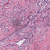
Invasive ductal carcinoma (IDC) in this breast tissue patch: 1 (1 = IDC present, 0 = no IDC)